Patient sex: M
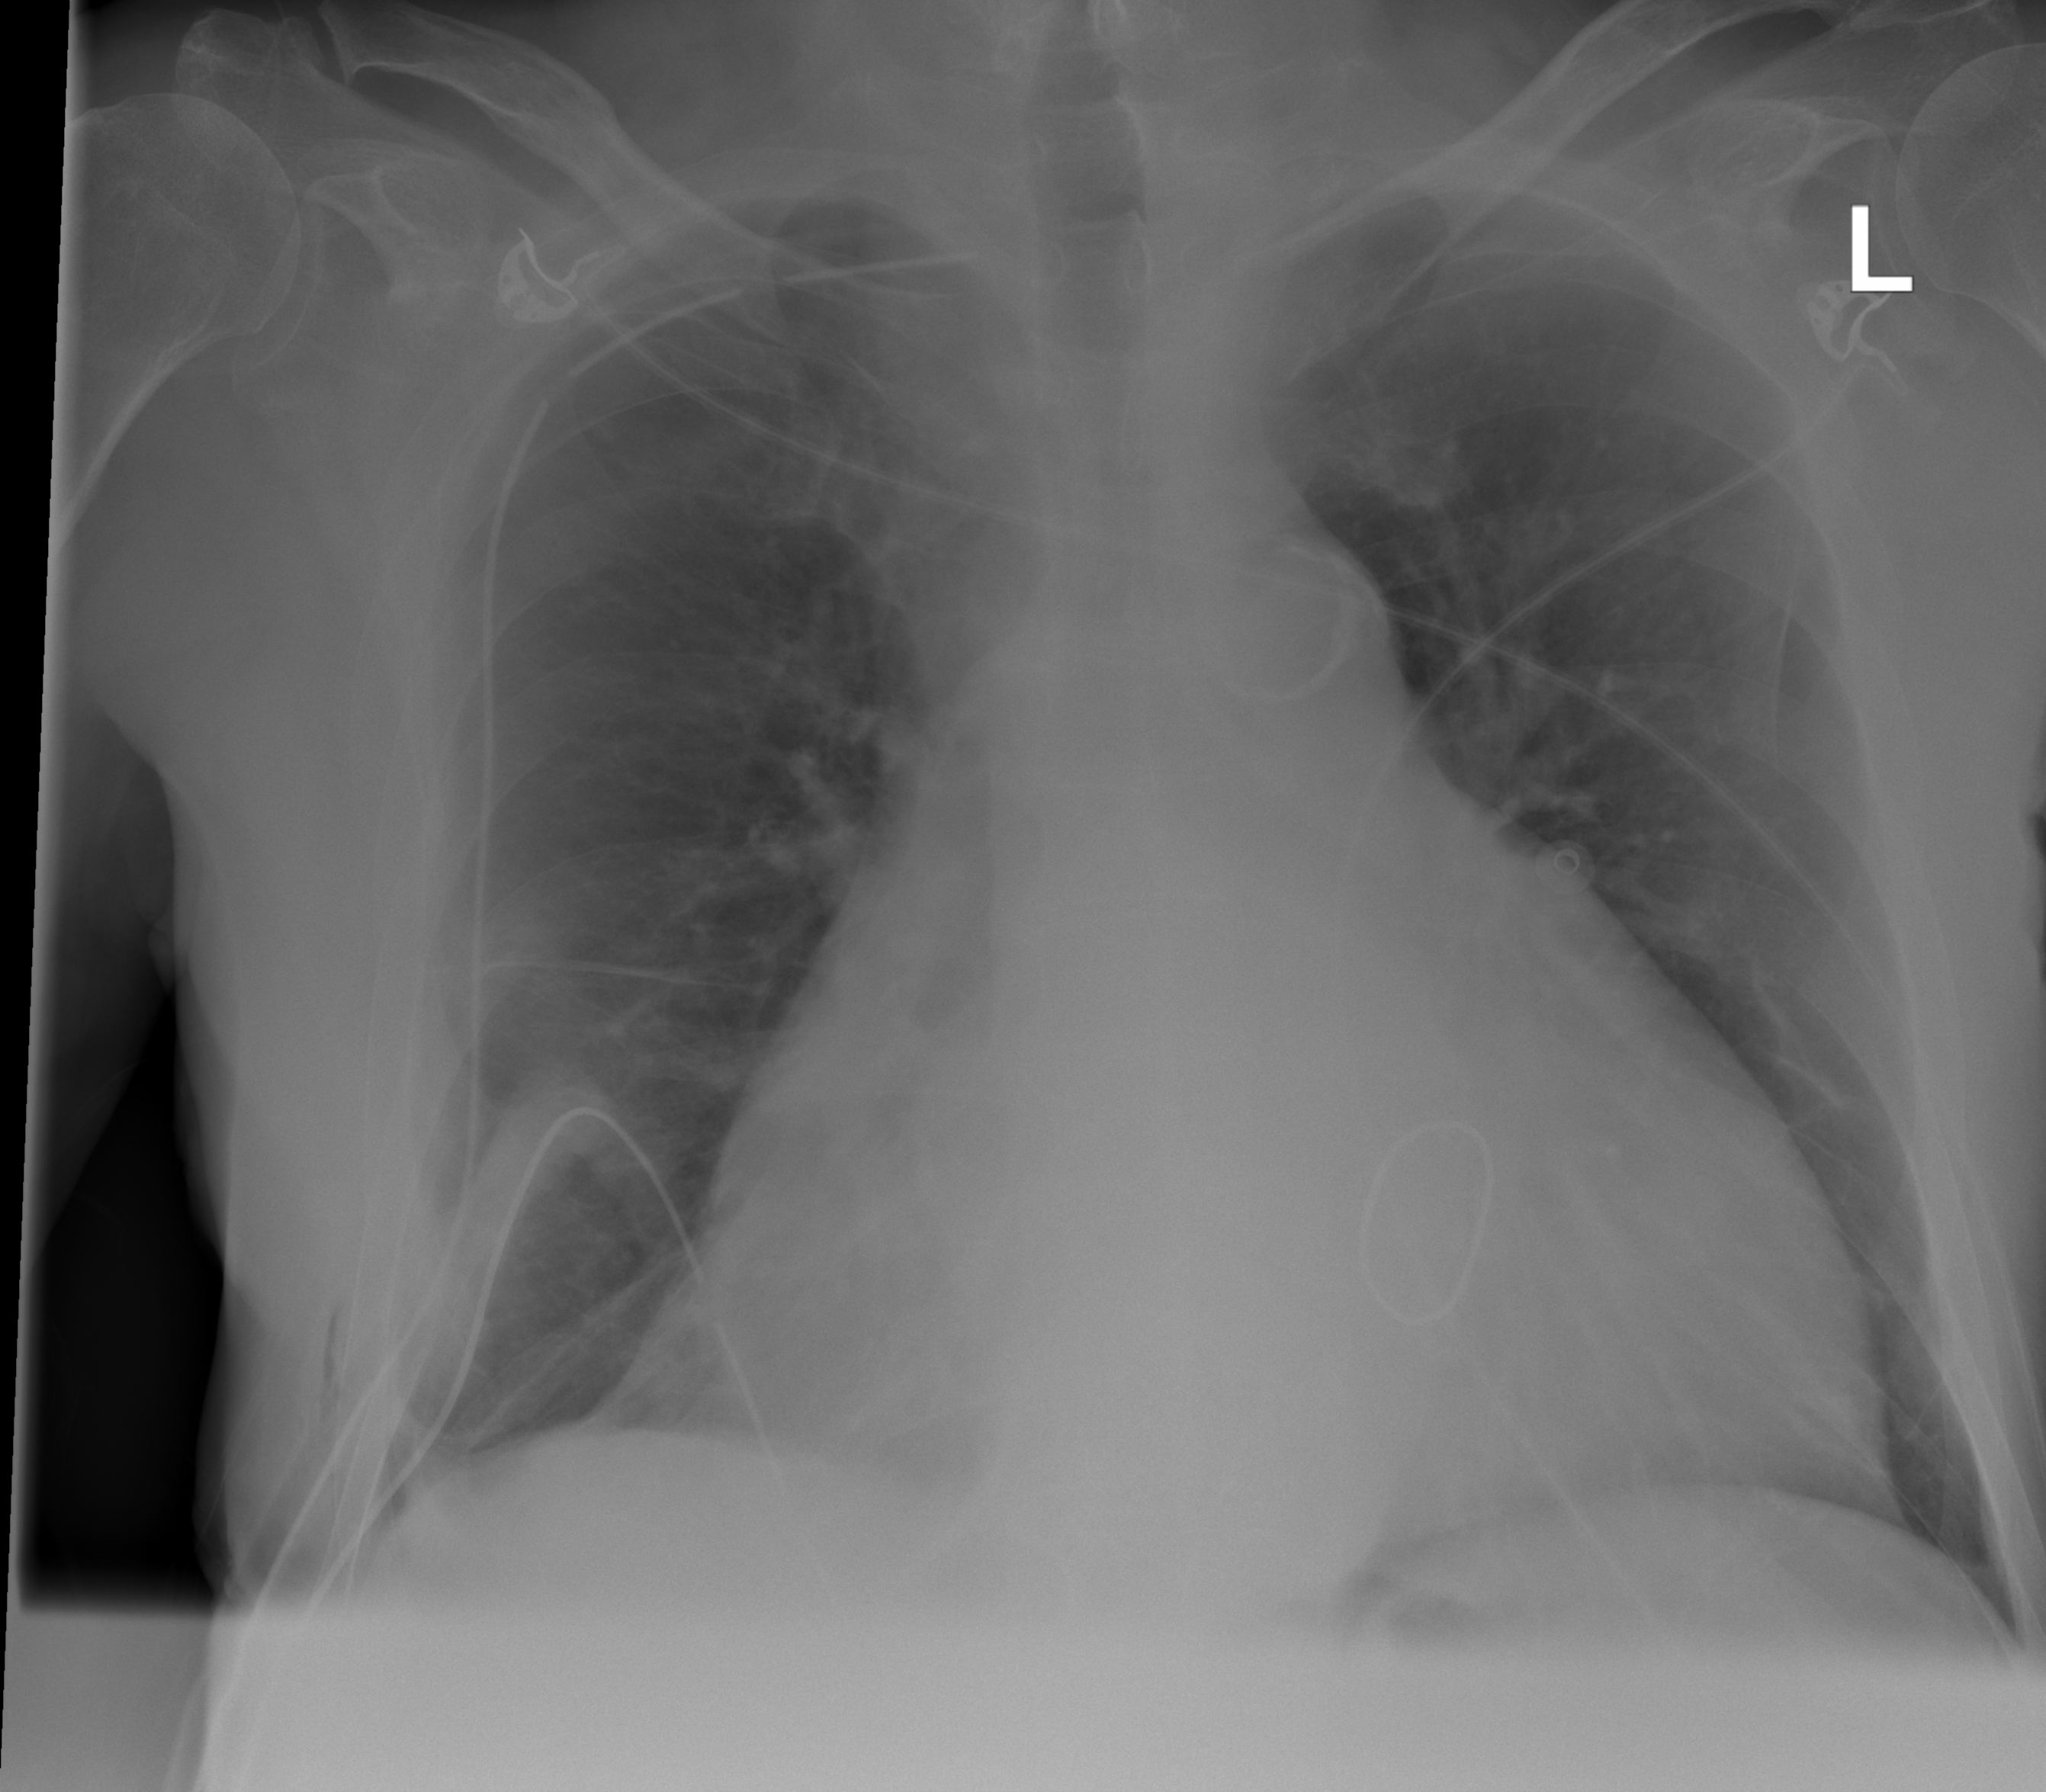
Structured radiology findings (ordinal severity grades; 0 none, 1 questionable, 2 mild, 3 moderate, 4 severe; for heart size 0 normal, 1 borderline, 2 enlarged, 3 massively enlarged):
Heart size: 2
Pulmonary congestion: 0
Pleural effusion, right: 0
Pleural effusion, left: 0
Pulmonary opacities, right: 0
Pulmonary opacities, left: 0
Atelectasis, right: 2
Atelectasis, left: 0